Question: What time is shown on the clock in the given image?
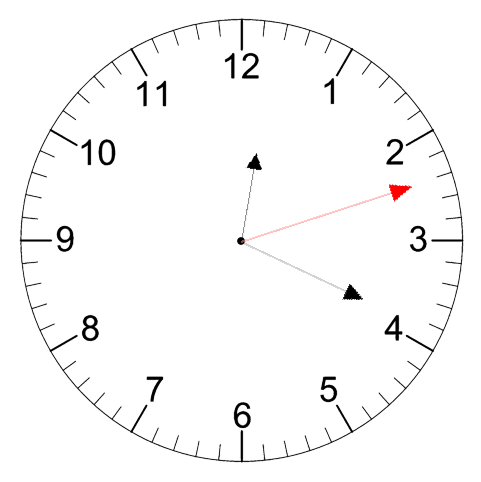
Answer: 12:19:12